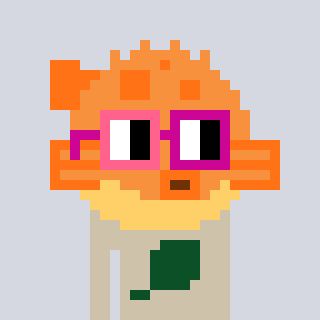
a pixel art character with square pink and red glasses, a pufferfish-shaped head and a bege-colored body on a cool background